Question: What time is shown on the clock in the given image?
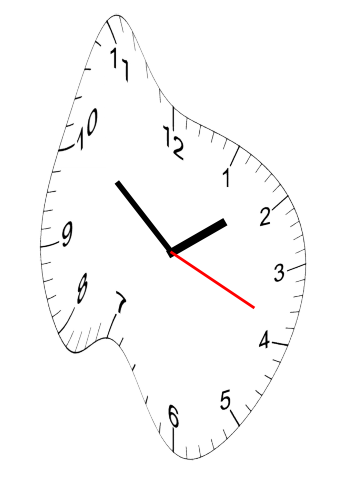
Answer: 01:51:19